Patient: sex F, age 34
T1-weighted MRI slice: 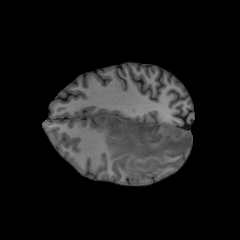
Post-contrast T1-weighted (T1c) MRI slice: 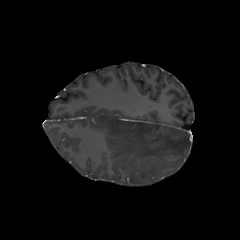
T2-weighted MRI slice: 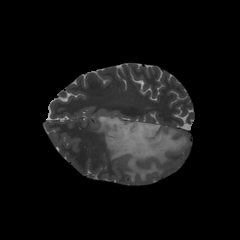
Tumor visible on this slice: yes
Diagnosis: Astrocytoma, IDH-mutant
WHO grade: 3